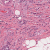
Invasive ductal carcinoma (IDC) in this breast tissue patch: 1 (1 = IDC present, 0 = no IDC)